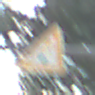
Verkehrszeichen: Lichtzeichenanlage
Umgebung: Outdoor, Urban
Tageszeit: MorningAfternoon
Wetter: PartlyCloudy
Licht: Natural
Jahreszeit: NotSpecified
Kontrast: LowContrast